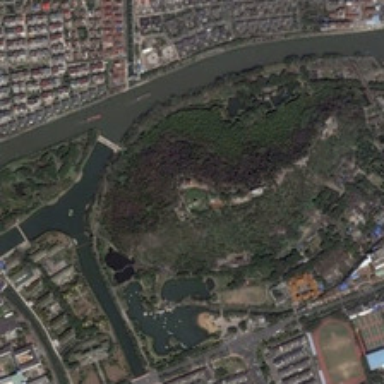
Many green trees and urban areas are in two sides of a river with branches .